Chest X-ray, PA view. Patient: 50 years old, sex M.
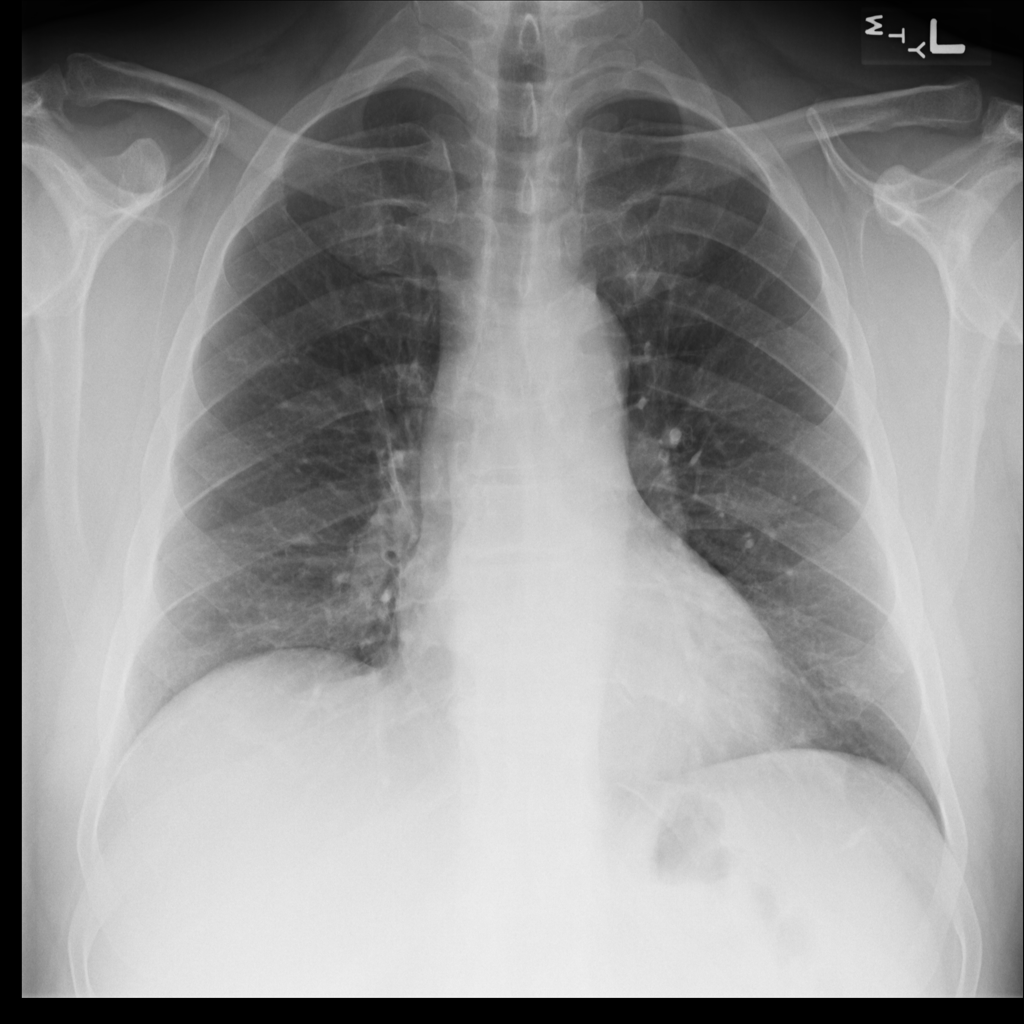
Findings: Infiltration